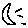
Label: moon